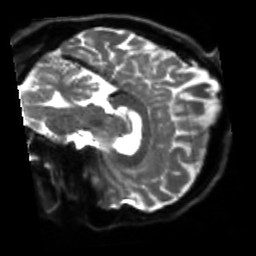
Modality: sbref
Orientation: sagittal
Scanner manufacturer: siemens
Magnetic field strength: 3 T
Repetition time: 4 s
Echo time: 0.0594 s